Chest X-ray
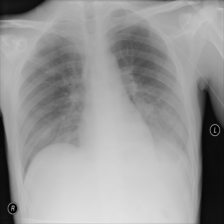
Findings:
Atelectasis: negative
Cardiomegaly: negative
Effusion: positive
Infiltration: negative
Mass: negative
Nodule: negative
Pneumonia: negative
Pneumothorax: negative
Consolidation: negative
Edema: negative
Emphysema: negative
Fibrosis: negative
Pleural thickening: negative
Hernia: negative